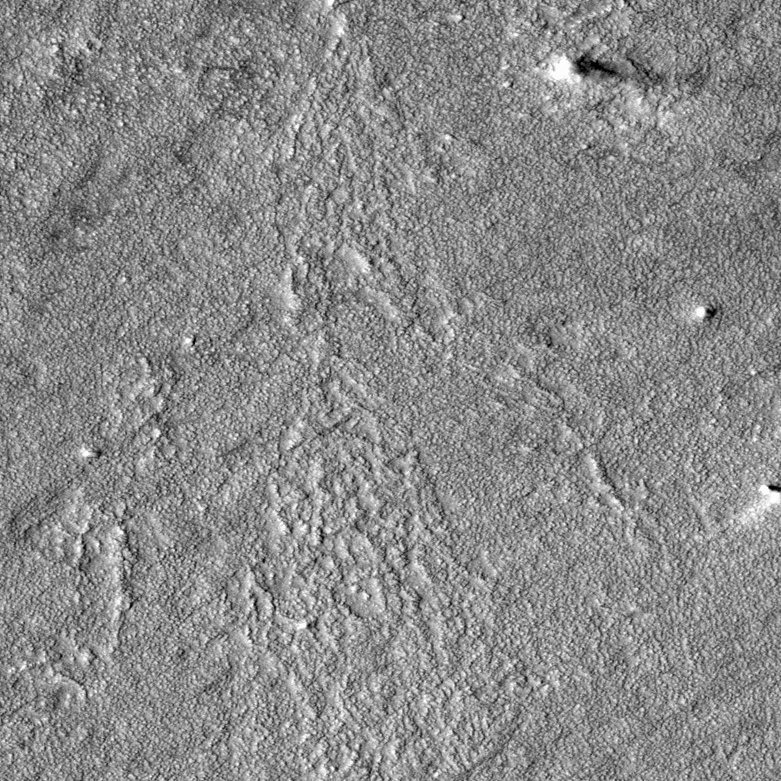
Label: dustdevil